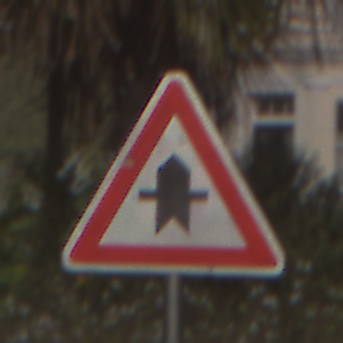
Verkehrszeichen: Vorfahrt
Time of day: MorningAfternoon
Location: Outdoor (Urban)
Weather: PartlyCloudy
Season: NotSpecified
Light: Natural